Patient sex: M
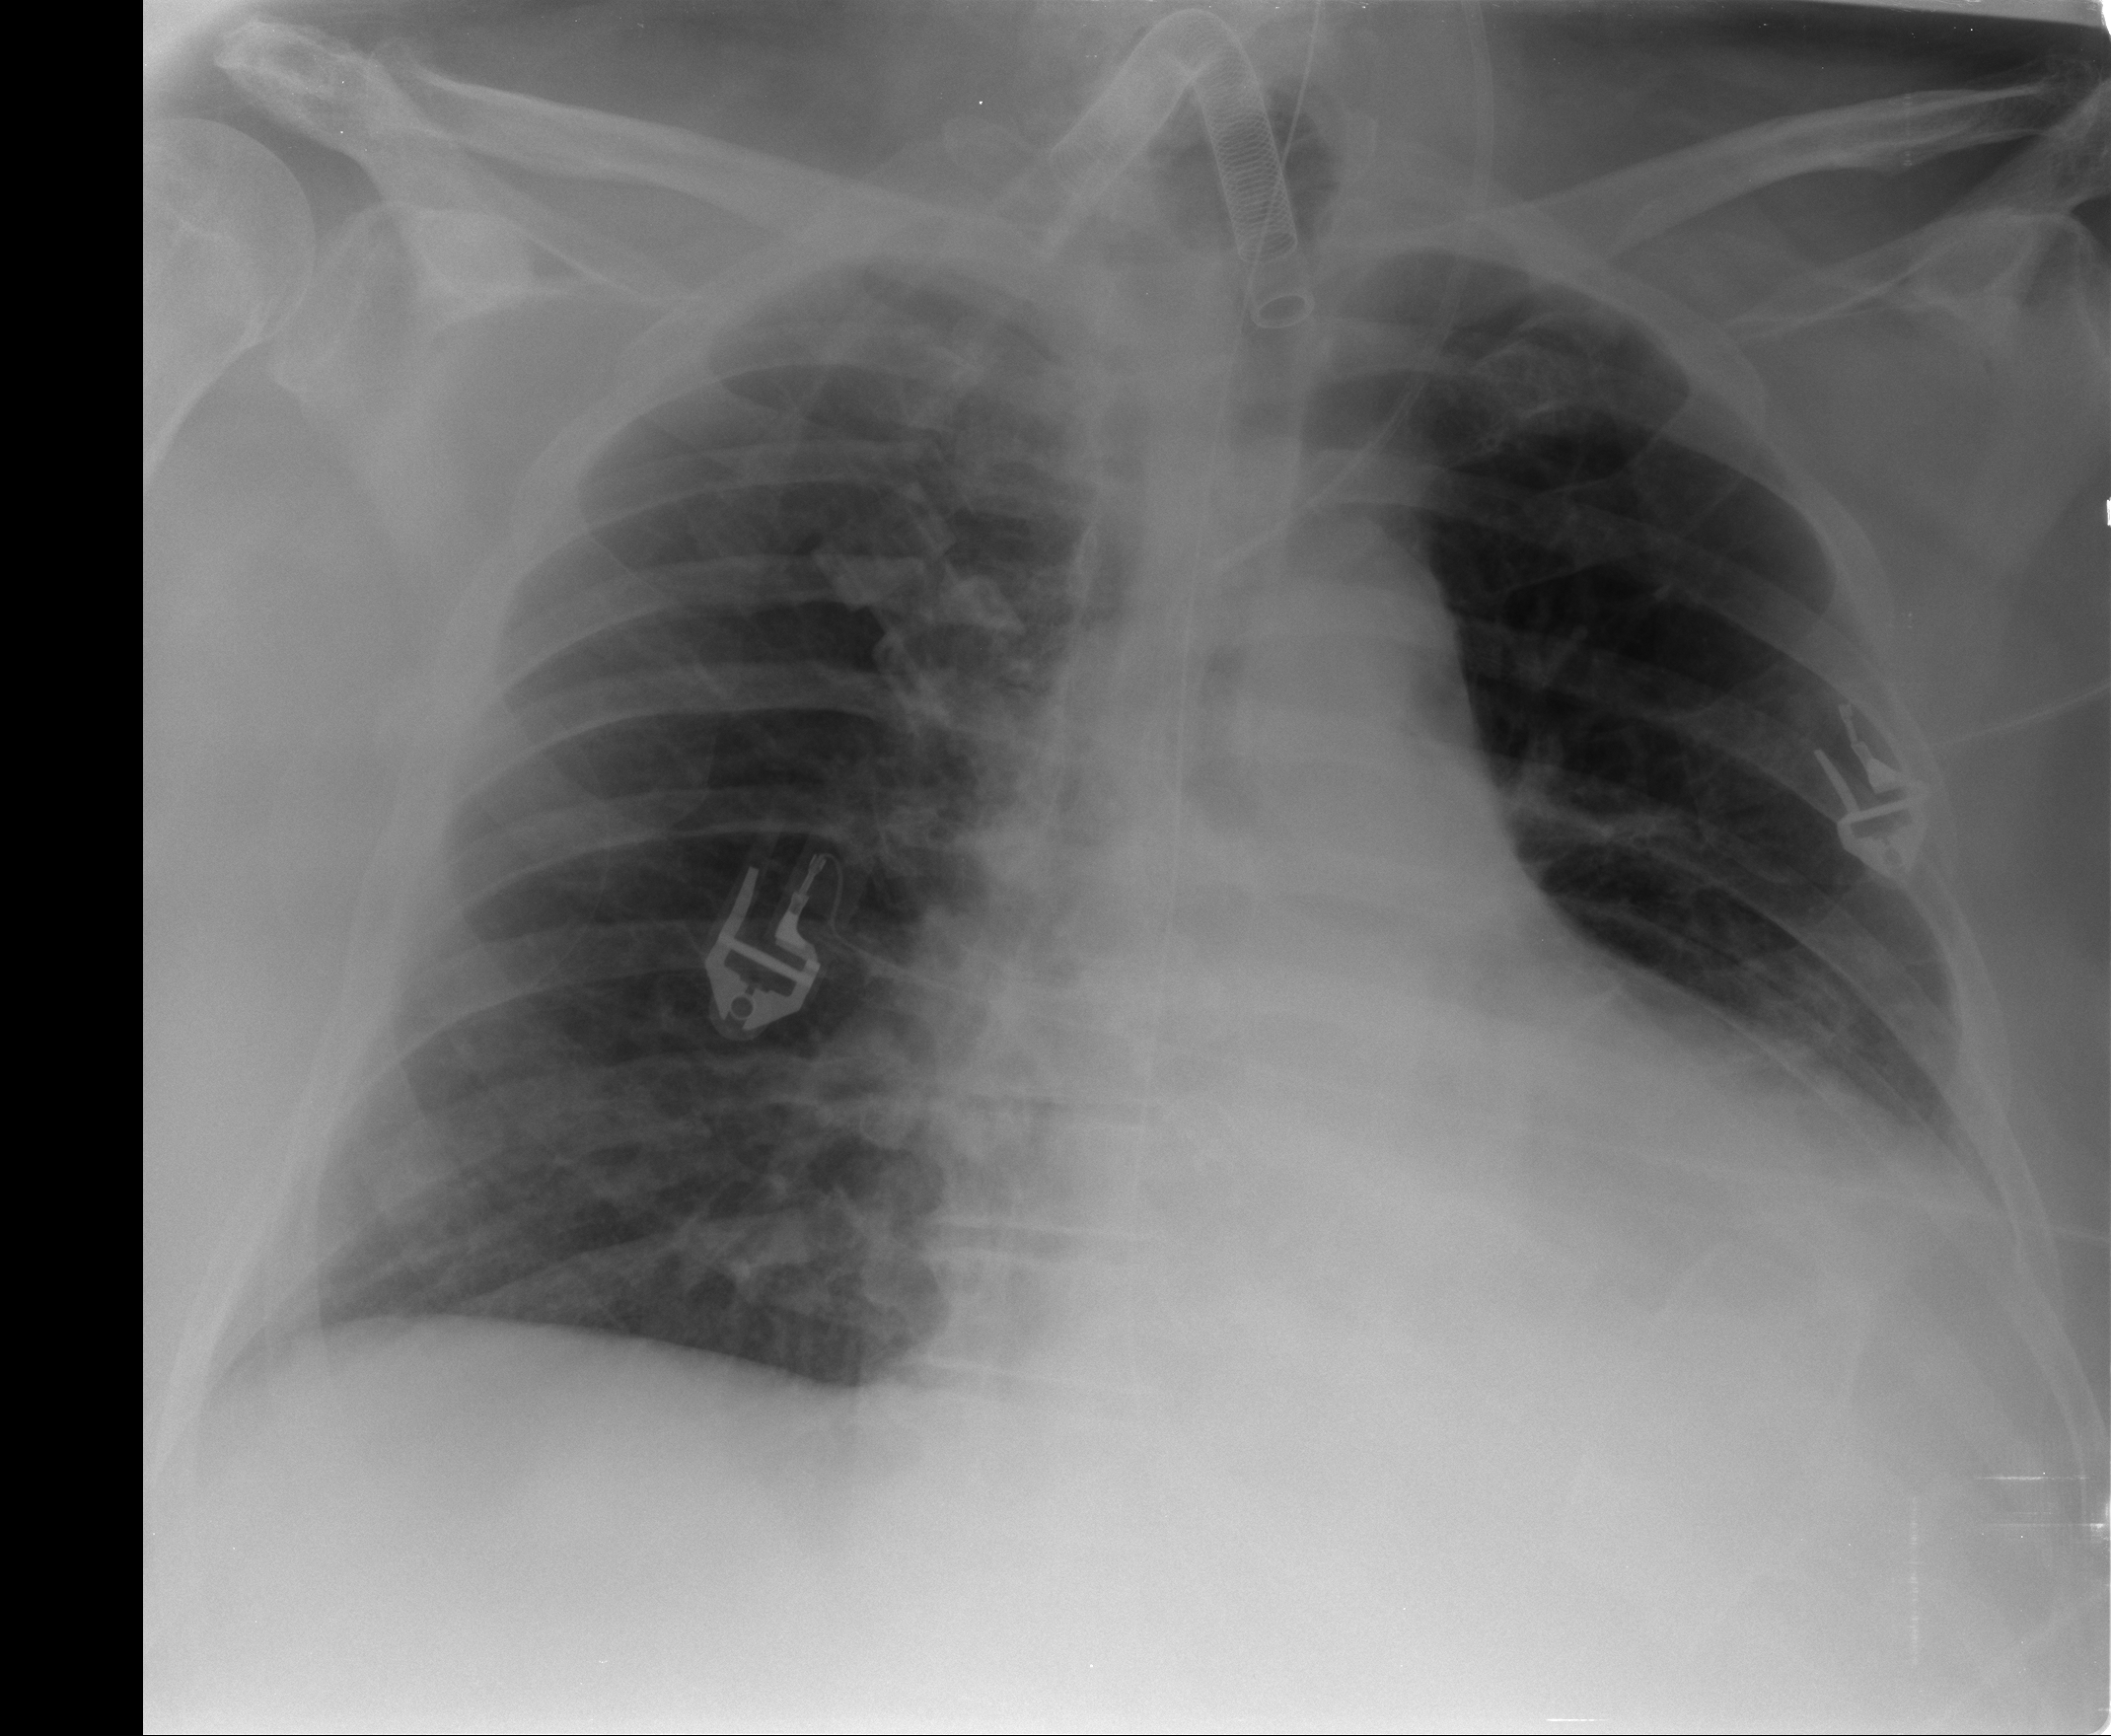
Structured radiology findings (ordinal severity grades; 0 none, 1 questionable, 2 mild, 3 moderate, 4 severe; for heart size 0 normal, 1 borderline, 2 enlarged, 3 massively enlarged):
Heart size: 3
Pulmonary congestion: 2
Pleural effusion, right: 0
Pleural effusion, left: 2
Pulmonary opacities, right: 1
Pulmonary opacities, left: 1
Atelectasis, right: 0
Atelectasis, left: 2